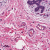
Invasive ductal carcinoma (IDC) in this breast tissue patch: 0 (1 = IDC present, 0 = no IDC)